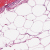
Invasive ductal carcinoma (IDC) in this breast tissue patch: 0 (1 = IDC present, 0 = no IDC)